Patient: sex F, age 68
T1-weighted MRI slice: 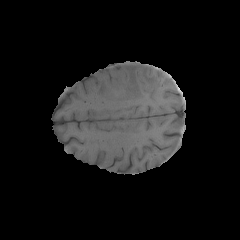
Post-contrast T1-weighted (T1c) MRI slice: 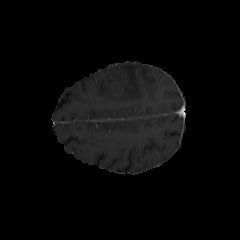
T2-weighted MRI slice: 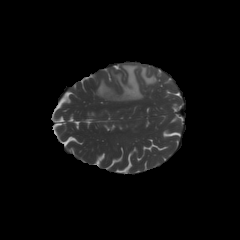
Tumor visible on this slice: yes
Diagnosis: Glioblastoma, IDH-wildtype
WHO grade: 4